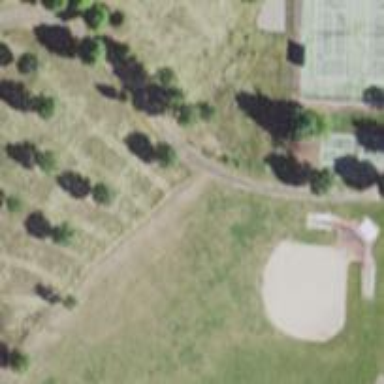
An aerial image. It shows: Baseball pitch for leisure land.